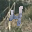
Label: 4